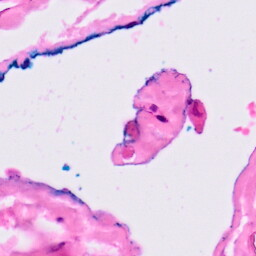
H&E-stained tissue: Lung